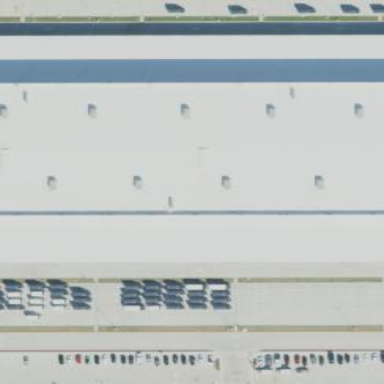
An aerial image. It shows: Warehouse serving as post depot.